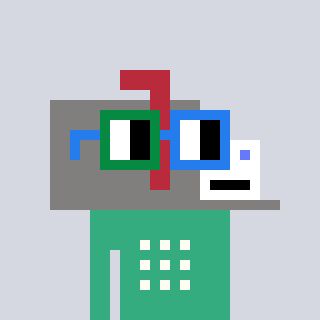
a pixel art character with square green and blue glasses, a mailbox-shaped head and a teal-colored body on a cool background